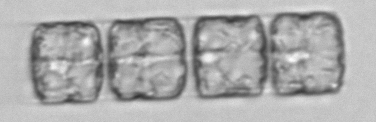
Label: Lauderia_annulata